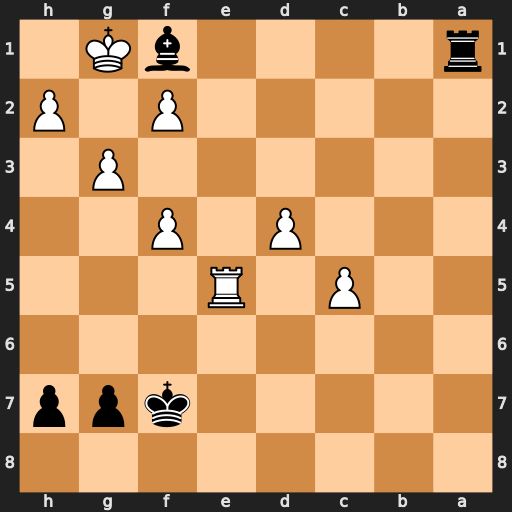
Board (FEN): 8/5kpp/8/2P1R3/3P1P2/6P1/5P1P/r4bK1
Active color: b
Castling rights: -
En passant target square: -
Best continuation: Bh3+ Re1 Rxe1#